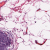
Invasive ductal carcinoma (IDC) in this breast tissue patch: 0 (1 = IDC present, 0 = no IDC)